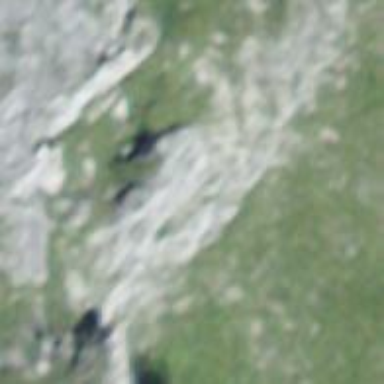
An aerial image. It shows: Cliff in nature.